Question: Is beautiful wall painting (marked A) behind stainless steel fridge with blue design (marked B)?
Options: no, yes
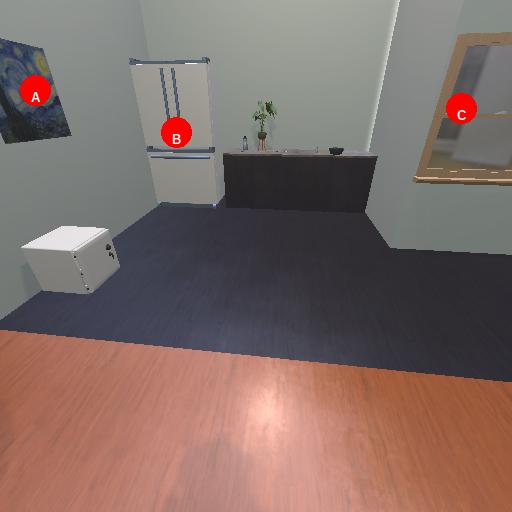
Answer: no